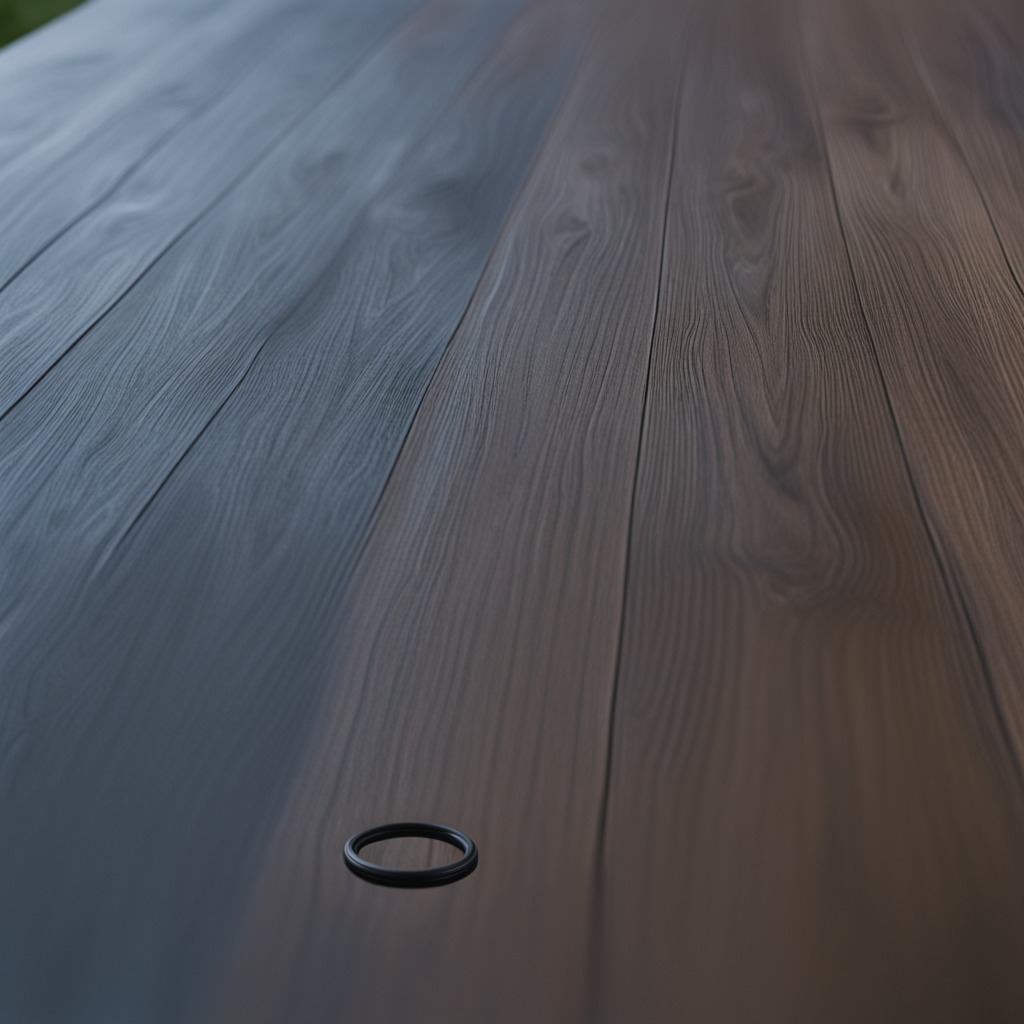
A rubber O-ring is lying on the old table with faint burn marks in a small garage at twilight.